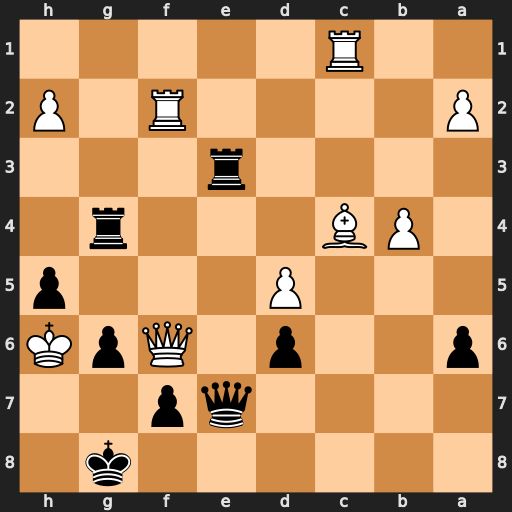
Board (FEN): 6k1/4qp2/p2p1QpK/3P3p/1PB3r1/4r3/P4R1P/2R5
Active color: b
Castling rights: -
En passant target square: -
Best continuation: Qf8+ Qg7+ Qxg7#